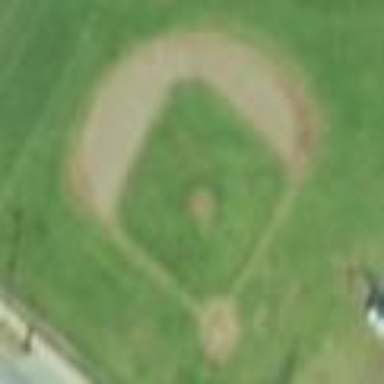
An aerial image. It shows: Baseball pitch for leisure land.